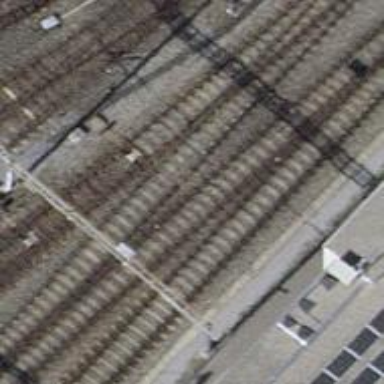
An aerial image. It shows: Single-track electrified railway with contact line.